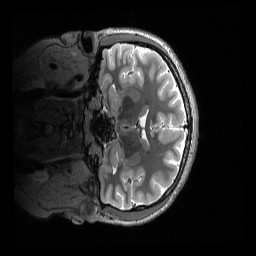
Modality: T2w
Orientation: coronal
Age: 28
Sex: female
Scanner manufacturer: siemens
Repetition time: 3.2 s